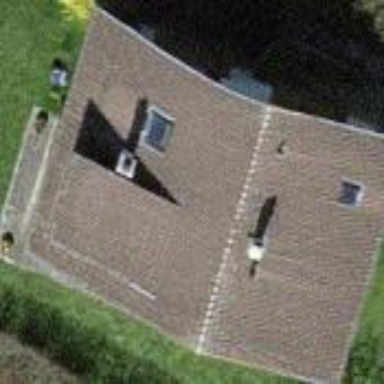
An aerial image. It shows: Simple and straightforward house.